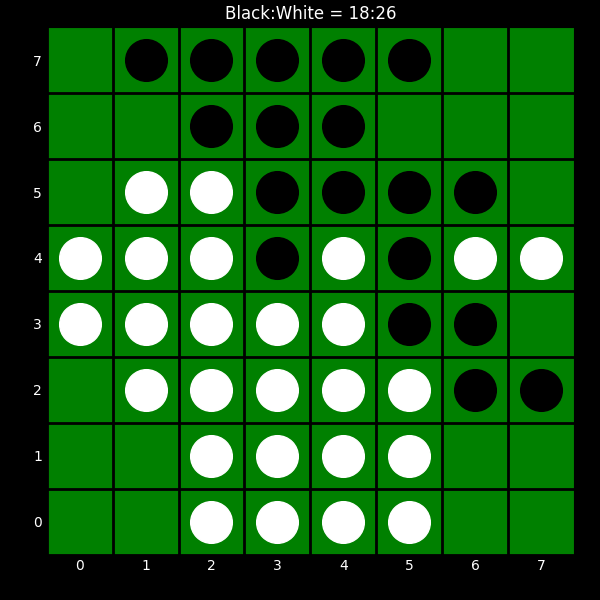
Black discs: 18
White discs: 26